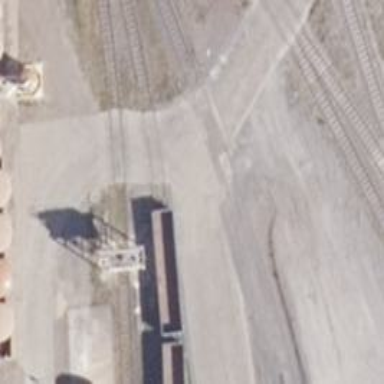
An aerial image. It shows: Rail spur service.